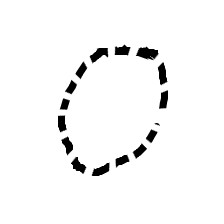
Shape: circle